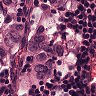
Metastatic tissue present: yes